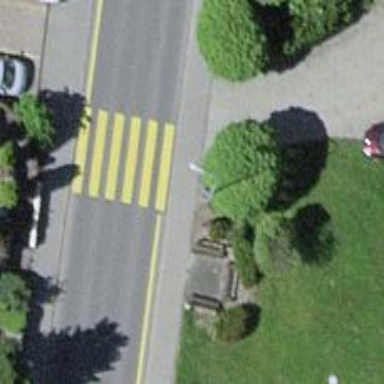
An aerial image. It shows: Brown bench in the vicinity.